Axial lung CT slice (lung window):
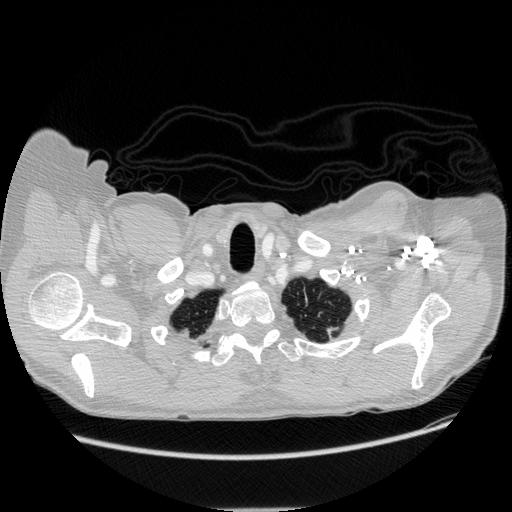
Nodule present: no